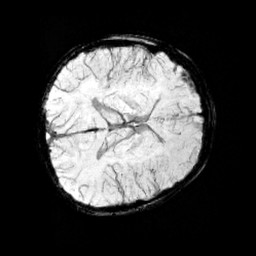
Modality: minIP
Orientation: axial
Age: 9
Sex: male
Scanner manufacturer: siemens
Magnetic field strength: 3 T
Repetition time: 0.027 s
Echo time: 0.02 s